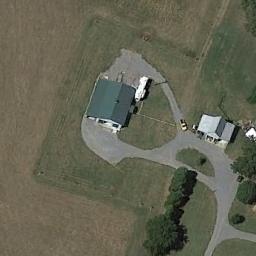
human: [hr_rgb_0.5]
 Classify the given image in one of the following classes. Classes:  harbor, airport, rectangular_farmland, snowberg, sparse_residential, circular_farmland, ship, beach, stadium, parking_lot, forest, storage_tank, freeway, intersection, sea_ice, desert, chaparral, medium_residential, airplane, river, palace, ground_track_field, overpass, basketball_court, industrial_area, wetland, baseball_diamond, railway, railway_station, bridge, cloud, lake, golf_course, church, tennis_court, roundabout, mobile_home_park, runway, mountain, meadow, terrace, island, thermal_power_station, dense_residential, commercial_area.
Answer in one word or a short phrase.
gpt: sparse_residential